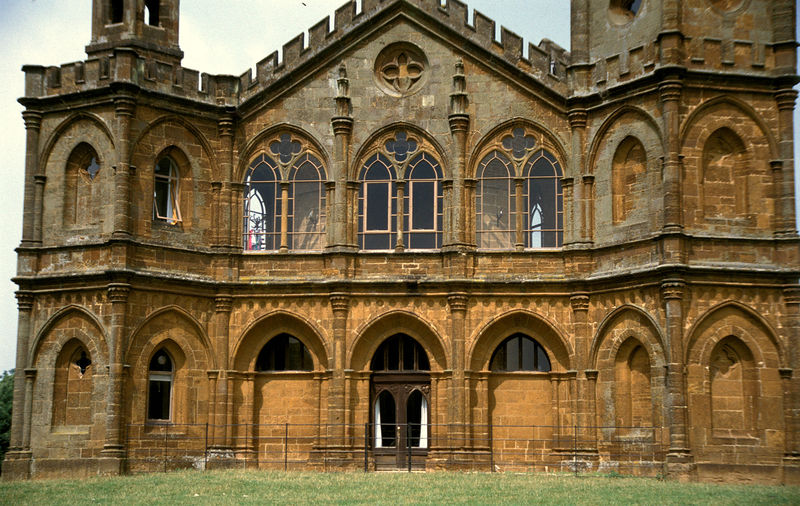
Titel: Temple of Liberty
Künstler: James Gibbs
Standort: Stowe, Buckinghamshire
Institution: Stowe Landscape Gardens
Schlagwörter: blau, himmel, weiß, wolken, bäume, grün, kirchturm, ocker, ausschnitt, blume, braun, fenster, glas, grau, holz, licht, mitte, pfeiler, schwarz, säule, säulen, tür, gebäude, gras, haus, rasen, rose, rot, schloss, wiese, zaun, beige, ornament, alt, architektur, stein, steine, bild, vorhang, gräser, kirche, reich, england, front, gotik, rund, turm, garten, relief, bogen, fassade, türen, steinig, verlassen, giebel, mauer, ziegel, farbe, pilaster, rundbogen, wehr, staffage, geländer, allein, besch, tor, zinnen, halle, foto, fotografie, photographie, bögen, eingang, erker, arkade, ruine, burg, durchblick, glockenturm, kreuz, türmchen, türme, torbogen, balustrade, dom, mauerwerk, bahnhof, bleiglas, arkaden, kapitelle, kathedrale, photo, fries, portal, sims, gesims, skulpturen, quader, risalit, fensterglas, sandstein, gotisch, rosette, spitzbogen, spitzbögen, mauern, antik, mittelalter, apsis, rundbögen, romanik, bahn, chor, kapelle, historismus, abtei, gothik, fotographie, stockwerke, sakral, mittelalterlich, bahnen, englisch, absperrung, rosetten, lanzettfenster, zinne, photografie, lisenen, maur, holztür, nischen, gemauert, nieschen, bogenfenster, durchsicht, ecktürme, vierpass, neogotik, neugotik, biforien, neugotisch, neogotisch, lanzett, eglise, chateau, zugemauert, überfangbogen, neogothik, haustein, maschendraht, maschendrahtzaun, venise, stain, quarder, neutgotik, tudorgotik, tüme, lanzettfenser, rüren